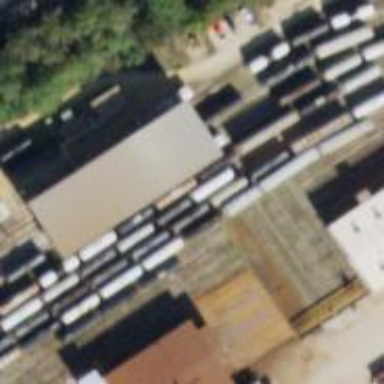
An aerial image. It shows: Industrial building used as railway workshop.